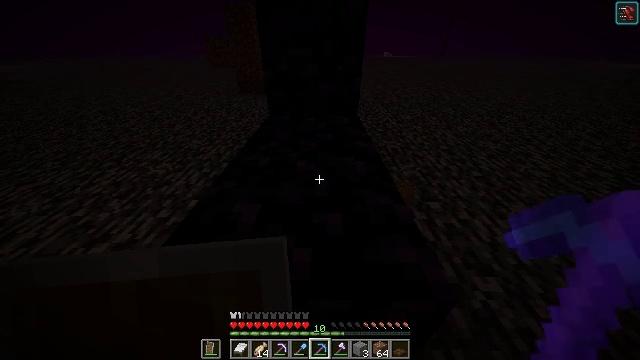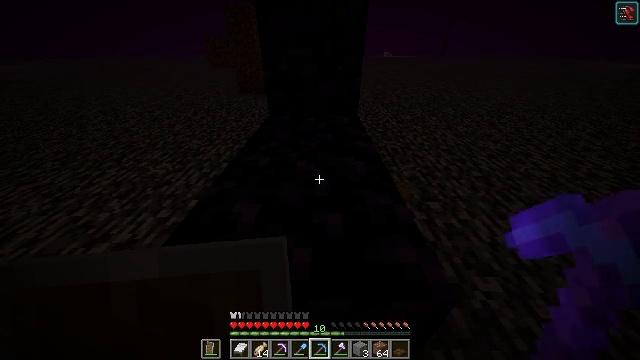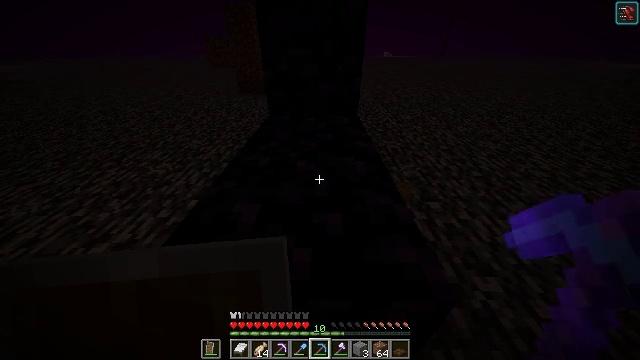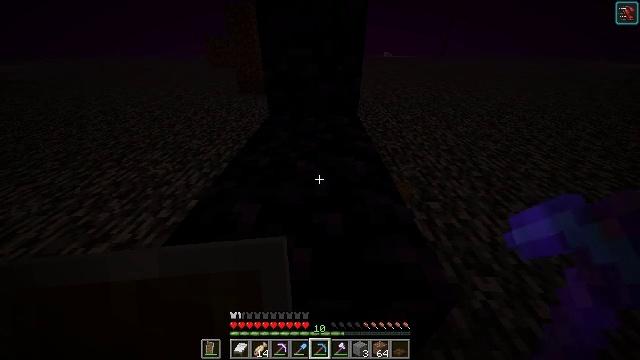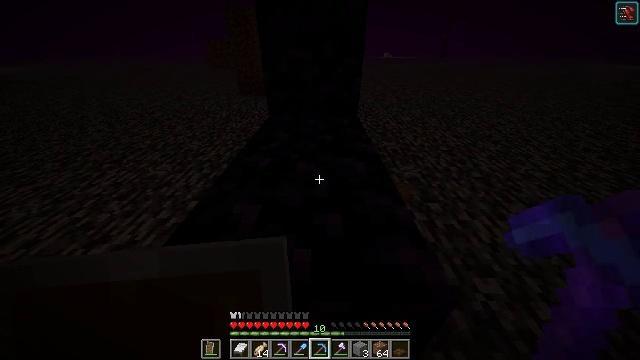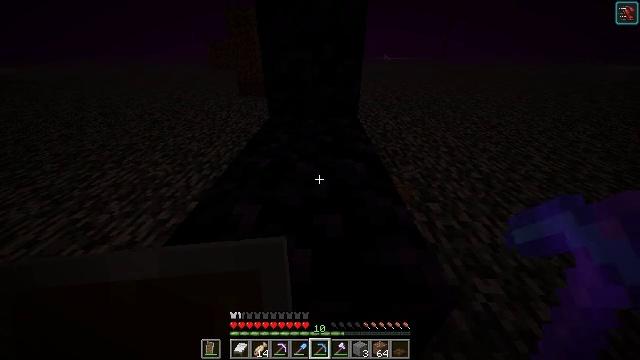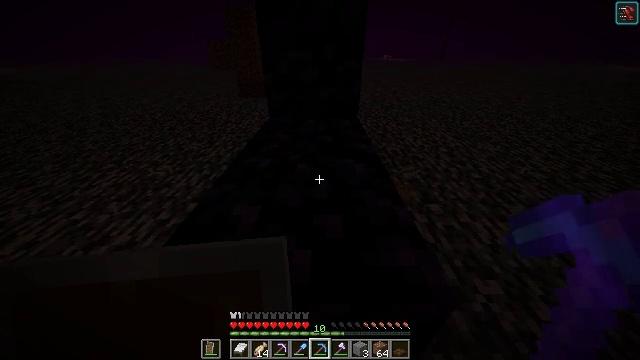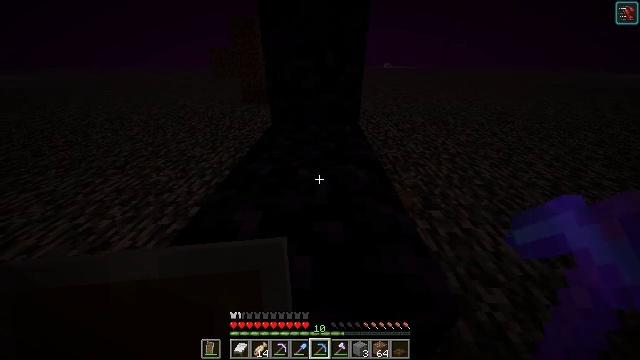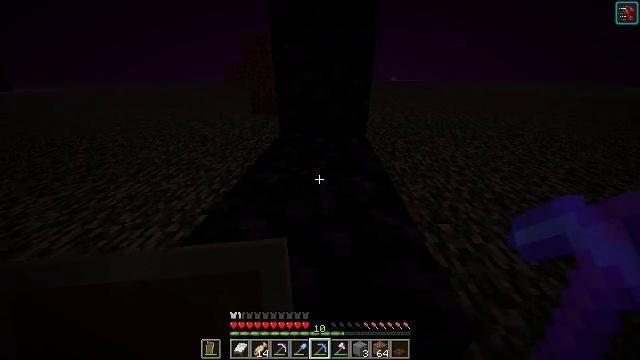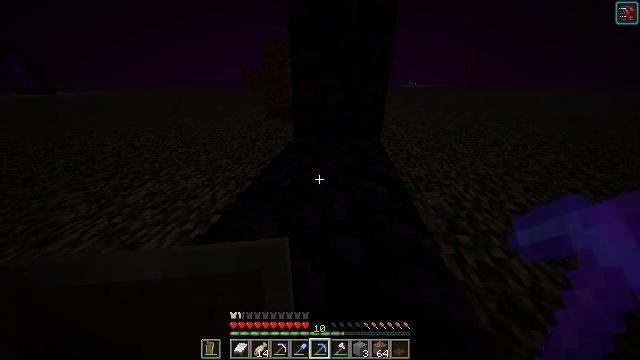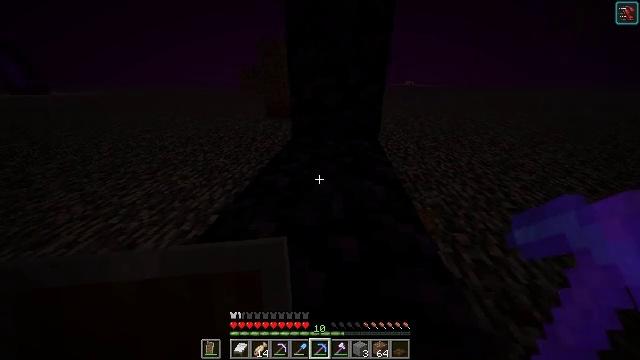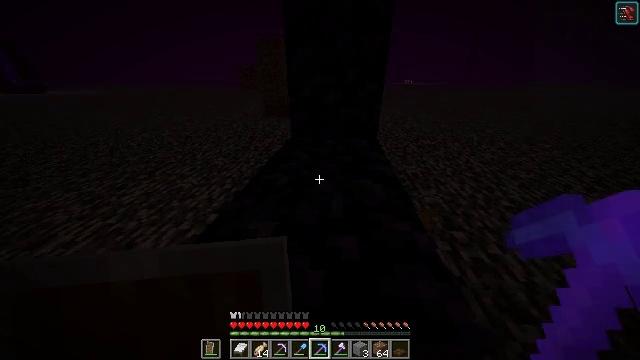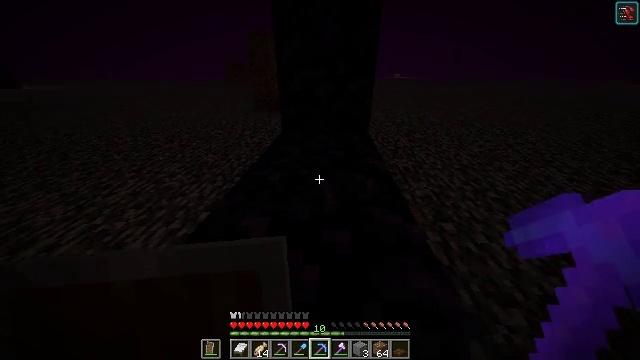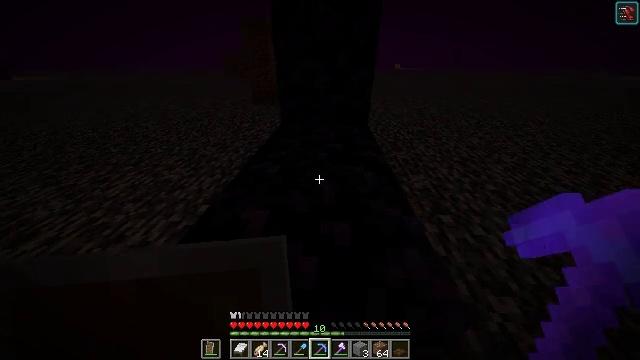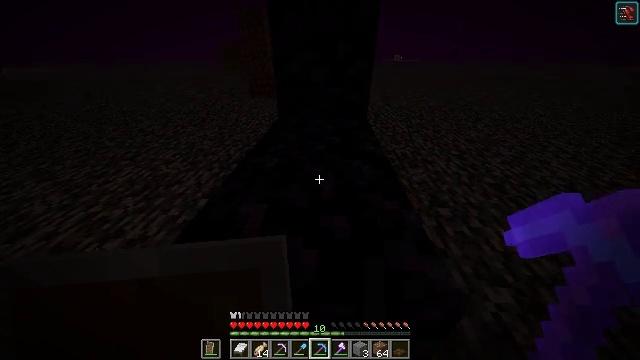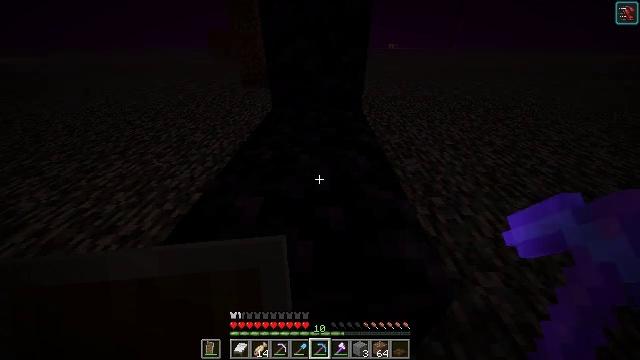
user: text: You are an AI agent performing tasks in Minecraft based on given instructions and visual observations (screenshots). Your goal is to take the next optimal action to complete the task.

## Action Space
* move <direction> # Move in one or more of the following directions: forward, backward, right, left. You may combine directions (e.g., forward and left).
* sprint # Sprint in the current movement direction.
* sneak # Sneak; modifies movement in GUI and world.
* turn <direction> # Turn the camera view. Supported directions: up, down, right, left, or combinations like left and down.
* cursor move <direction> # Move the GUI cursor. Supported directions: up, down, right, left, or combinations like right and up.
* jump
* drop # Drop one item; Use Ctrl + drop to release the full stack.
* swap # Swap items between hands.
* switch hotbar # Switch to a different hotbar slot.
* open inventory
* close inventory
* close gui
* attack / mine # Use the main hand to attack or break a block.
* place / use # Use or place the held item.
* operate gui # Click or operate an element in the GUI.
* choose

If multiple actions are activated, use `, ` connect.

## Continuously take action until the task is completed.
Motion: motion action
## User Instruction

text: Mine the obsidian block.
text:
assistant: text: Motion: no_op
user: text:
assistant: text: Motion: no_op
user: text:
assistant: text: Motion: no_op
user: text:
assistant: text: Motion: no_op
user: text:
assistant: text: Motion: no_op
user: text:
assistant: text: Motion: no_op
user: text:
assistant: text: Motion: turn up
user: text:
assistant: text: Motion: turn left and up
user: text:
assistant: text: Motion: turn left and up
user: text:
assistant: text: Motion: no_op
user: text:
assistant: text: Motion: no_op
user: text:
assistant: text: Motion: turn right and down
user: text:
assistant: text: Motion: turn down
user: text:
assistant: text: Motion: turn down
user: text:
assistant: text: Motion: turn right and down
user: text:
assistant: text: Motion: turn right
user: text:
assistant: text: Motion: no_op
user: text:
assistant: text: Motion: no_op
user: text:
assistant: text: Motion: no_op
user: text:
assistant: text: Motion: attack / mine
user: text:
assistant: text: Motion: attack / mine
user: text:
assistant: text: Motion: attack / mine
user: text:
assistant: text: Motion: attack / mine
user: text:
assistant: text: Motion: attack / mine
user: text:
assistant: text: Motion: attack / mine
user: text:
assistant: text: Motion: attack / mine
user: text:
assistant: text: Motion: attack / mine
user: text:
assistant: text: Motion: attack / mine
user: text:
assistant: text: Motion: attack / mine
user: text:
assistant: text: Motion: attack / mine